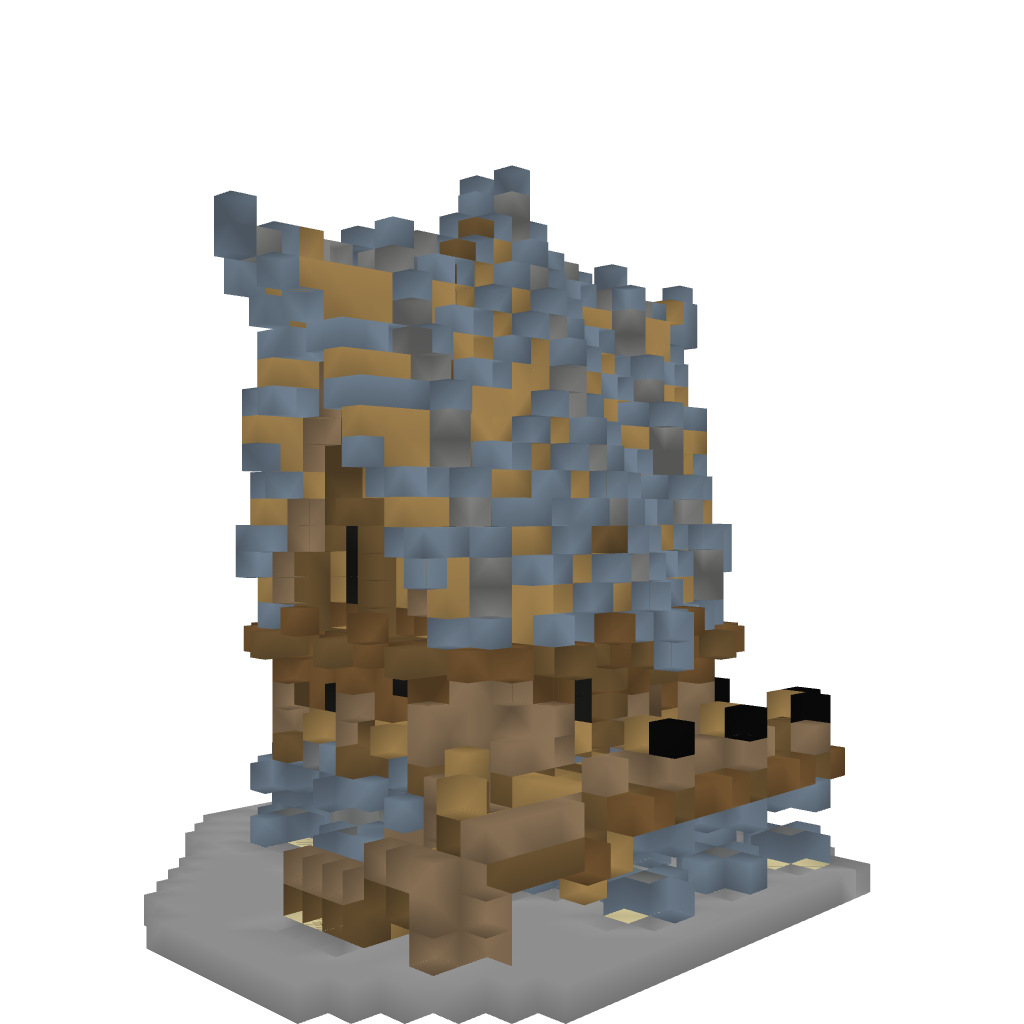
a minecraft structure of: Nordic House